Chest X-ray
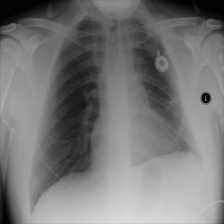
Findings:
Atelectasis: negative
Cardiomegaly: negative
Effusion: negative
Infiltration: negative
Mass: negative
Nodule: negative
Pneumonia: negative
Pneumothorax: negative
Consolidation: negative
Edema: negative
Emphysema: negative
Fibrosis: negative
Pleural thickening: negative
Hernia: negative